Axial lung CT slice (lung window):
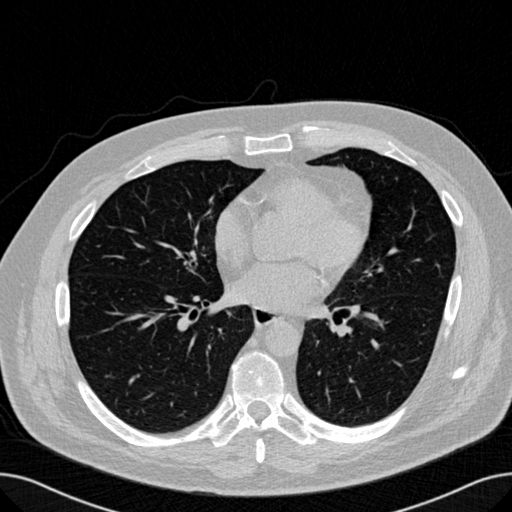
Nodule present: no